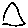
Label: triangle